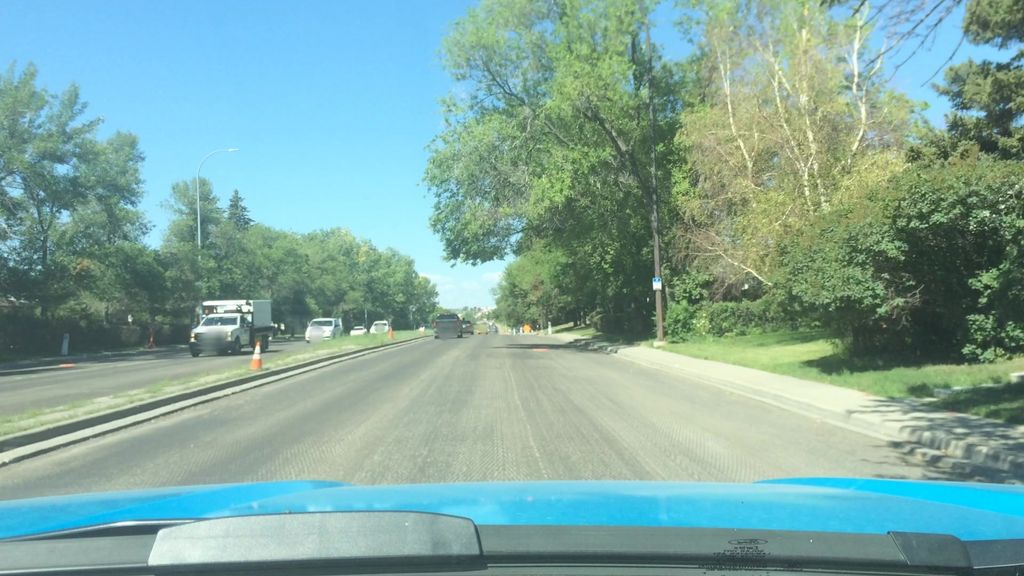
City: calgary